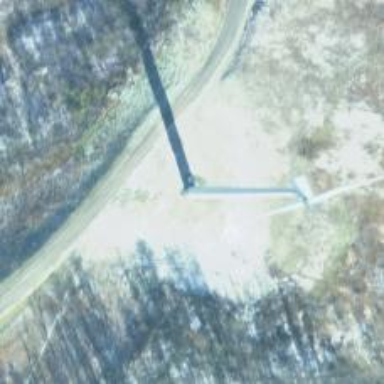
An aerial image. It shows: Wind generator powered by wind. The generator type is horizontal axis and it uses wind turbines.